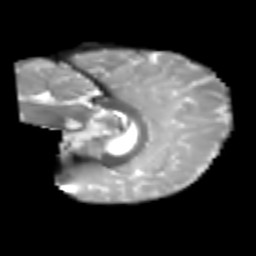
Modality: T2w
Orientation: sagittal
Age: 7
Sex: male
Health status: healthy